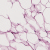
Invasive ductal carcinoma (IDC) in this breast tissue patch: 0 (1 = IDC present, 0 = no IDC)